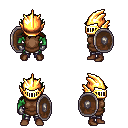
a pixel art fantasy rpg character, male body template, orc, green skin, brown tunic, metal pants, brown loose hair, gold helm, metal gloves, brown shoes, shield, four views (front, back, left, right), 2x2 character sprite sheet, small pixel art, hard edges, no anti-aliasing